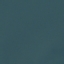
Land use / land cover class: SeaLake